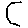
Label: hexagon